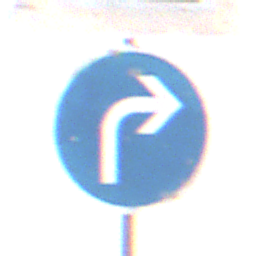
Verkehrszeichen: VorgeschriebeneFahrtrichtungRechts
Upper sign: Arbeitsstelle
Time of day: MorningAfternoon
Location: Outdoor (Nature)
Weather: PartlyCloudy
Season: NotSpecified
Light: Natural